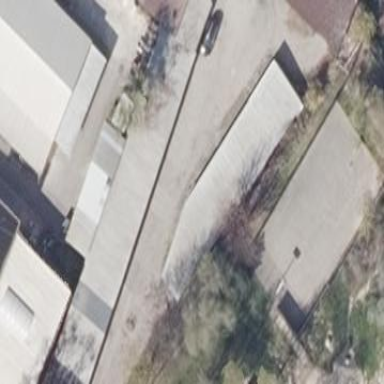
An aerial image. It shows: Group of garages.